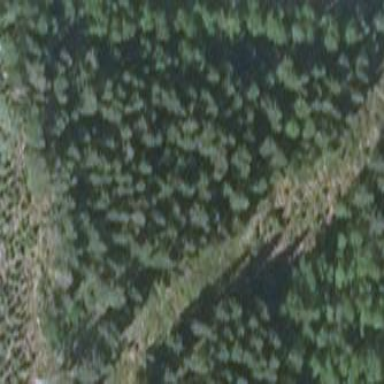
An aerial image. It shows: Forest area.